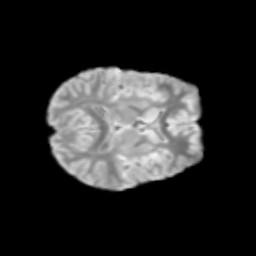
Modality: T2w
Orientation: axial
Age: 11
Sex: female
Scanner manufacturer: siemens
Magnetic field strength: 3 T
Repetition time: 3.8 s
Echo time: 0.07 s